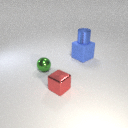
small red metal cube to the right of small green metal sphere